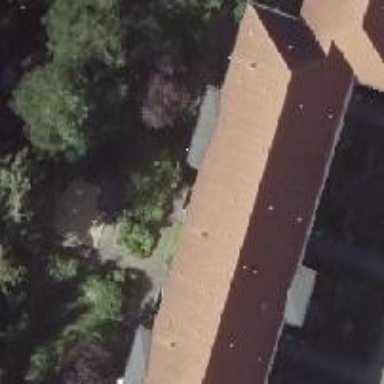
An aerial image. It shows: Apartment building with hipped roof.